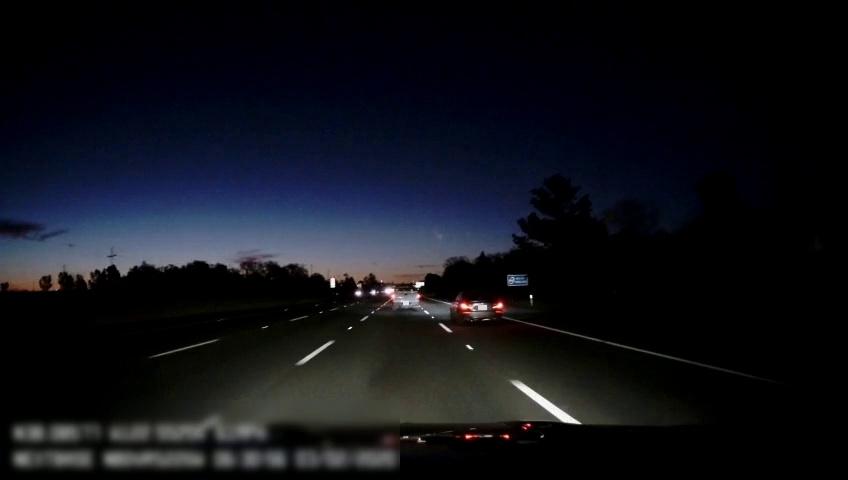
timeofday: Night
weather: Other
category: Drivable Space
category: Vehicles | Truck
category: Vehicles | Car
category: Lanes | Alternate Lane
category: Lanes | Alternate Lane
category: Lanes | Alternate Lane
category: Lanes | Alternate Lane
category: Traffic | Signs